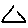
Label: triangle